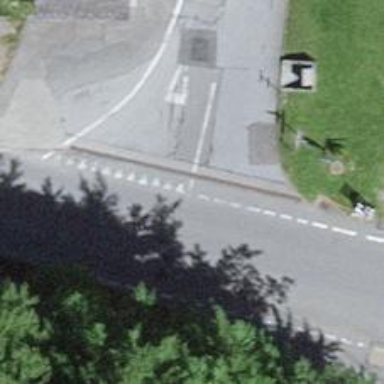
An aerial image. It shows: Road with "give way" sign.